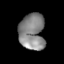
Tissue: lung
Cell type: Epithelial cells
Senescence score: 0.2069
Nuclear area (px): 906
Mean DAPI intensity: 133.541